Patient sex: M
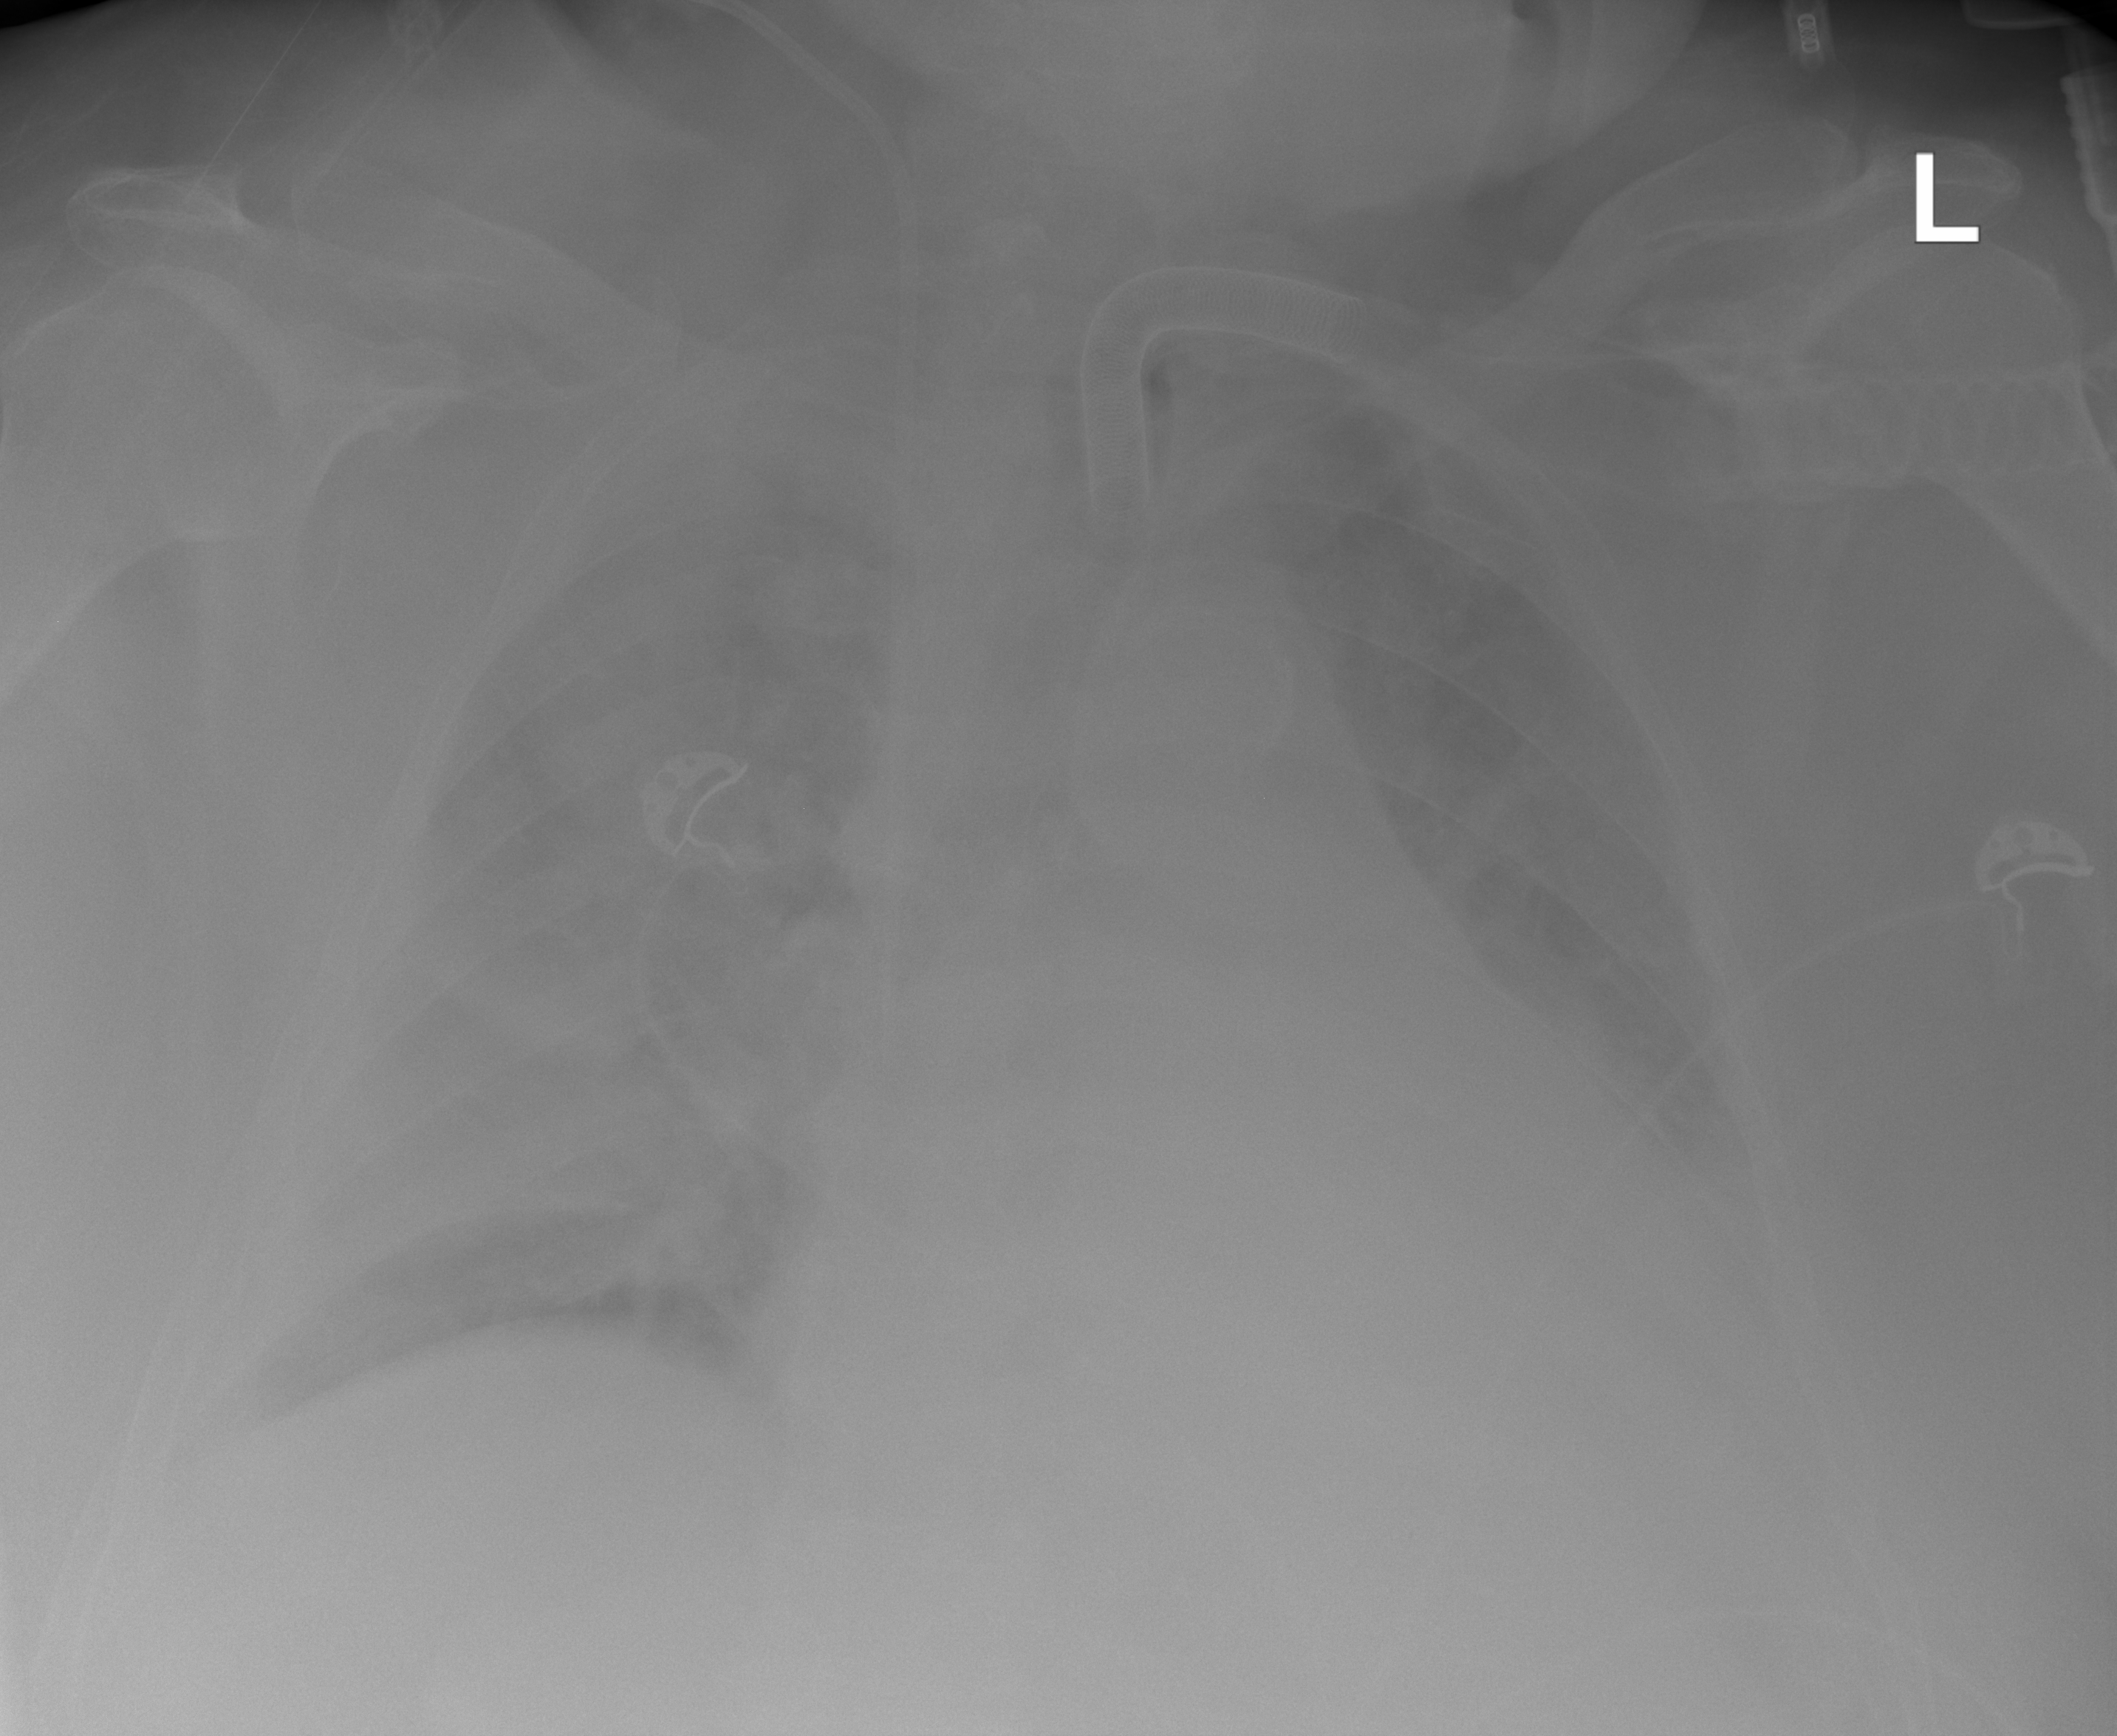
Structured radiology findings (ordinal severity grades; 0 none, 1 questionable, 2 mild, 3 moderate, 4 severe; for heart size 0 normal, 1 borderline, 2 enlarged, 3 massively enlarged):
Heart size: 2
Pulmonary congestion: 0
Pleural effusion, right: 3
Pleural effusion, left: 2
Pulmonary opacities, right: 2
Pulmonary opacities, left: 1
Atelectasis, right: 2
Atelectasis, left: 2